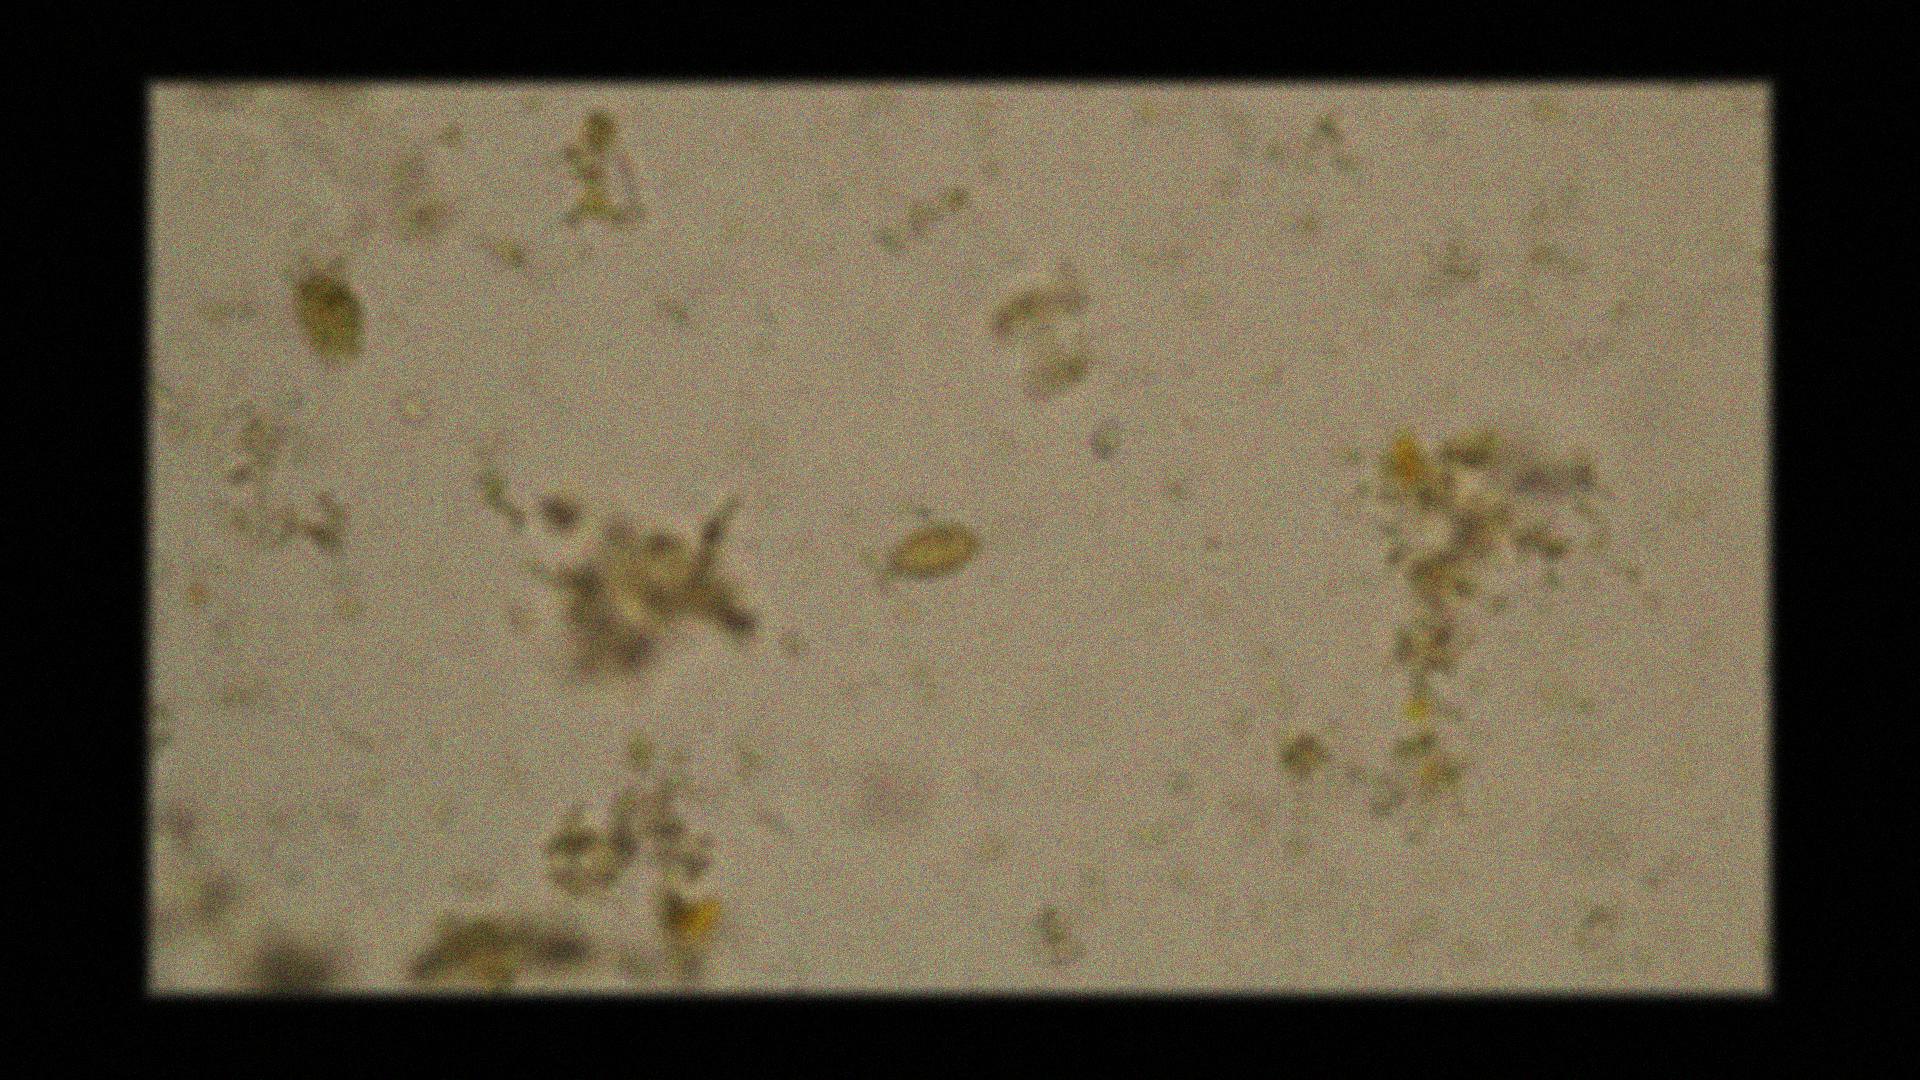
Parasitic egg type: Opisthorchis viverrine